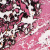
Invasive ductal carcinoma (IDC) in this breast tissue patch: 0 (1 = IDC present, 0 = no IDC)